Field crop: tomato
Growth stage: 2
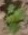
Species: solanum